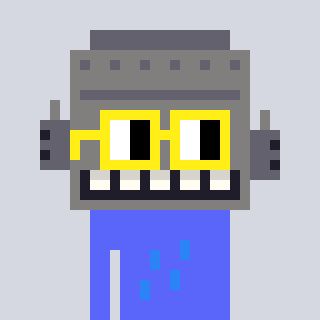
a pixel art character with square yellow glasses, a robot-shaped head and a purple-colored body on a cool background